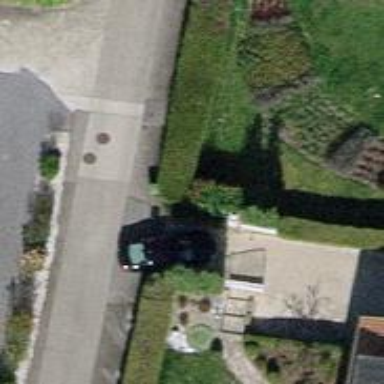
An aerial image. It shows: Hedge barrier.